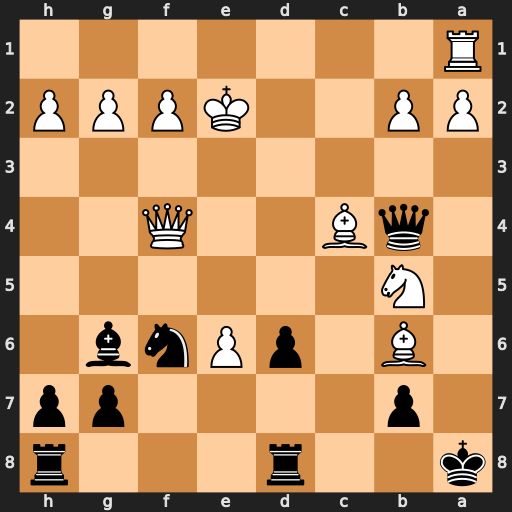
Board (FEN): k2r3r/1p4pp/1B1pPnb1/1N6/1qB2Q2/8/PP2KPPP/R7
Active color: b
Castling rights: -
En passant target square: -
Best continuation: Nd5 Nc7+ Nxc7